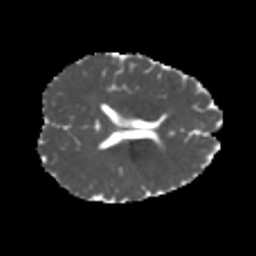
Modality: MD
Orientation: axial
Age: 20
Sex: female
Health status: healthy
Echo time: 0.074 s